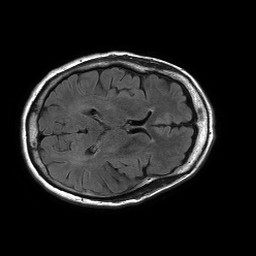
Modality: FLAIR
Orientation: axial
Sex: female
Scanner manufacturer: philips
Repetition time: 11 s
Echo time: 0.125 s